Question: We have a Github repo with a single branch 'master' representing stable versions of our code-base.
I want to be able to commit with 'tags' on specific commits that represent 'version' numbers as I've seen people doing.
We use 'SmartGit' to interact with the system, so when I create a new 'Tag' in the local version, I use 'Push Advanced' to create a new tag on the server.
However, none of the commit notes representing my specific changes to a tag are being displayed, and I'm worried that I'm not correctly committing to a specific '' and don't want to overwrite the '' branch with a commit of a bugfix in an older version of the code (earlier version).
Anyone done this sort of staggered version control with in

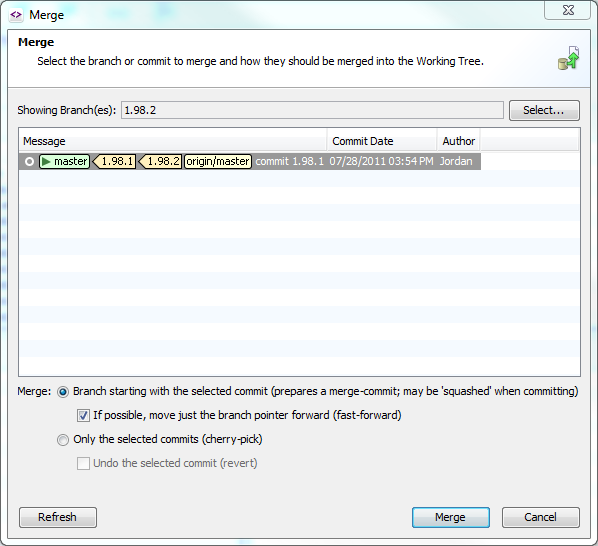
Answer: > I want to be able to commit with 'tags' on specific commits
none of the commit notes representing my specific changes to a tag are being displayed
You can put a tag on a (one) specific commit, but you cannot make "commits" to a tag.
You correctly push through the advanced options of SmartGit that tag to the remote.
But be wary of what commit SmartGit is able to tag: <URL>, it only tags the current commit.
That means you have to checkout said commmit first, before tagging it.